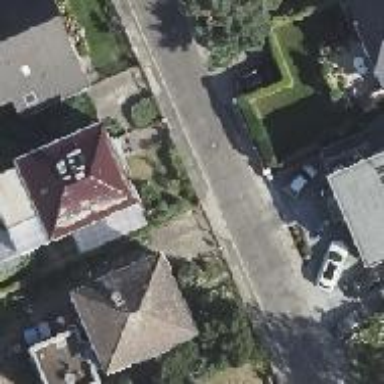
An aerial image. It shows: Asphalt road in residential area.